Question: After the last update of Pharo 3, when I open the System browser I see a tree structure. All items in this tree follow the name convention of -xxxx for example:
Athens-Cairo-Paints is inside of Athens-Cairo

But the package on my project (and in others packages) doesn't follow this convention.
How can I see my project packages as a tree?
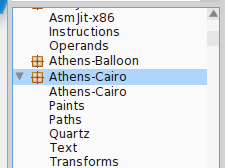
Answer: The tree works like this:
- -
In your case, I'm assuming that by "my project... doesn't follow this convention" you mean that you have multiple packages like:
- -
In that case, there is no way to see them in a tree. In fact, there is no way to see a whole project in a tree no matter how they are named, unless the project is all in one package, which follows the naming convention internally. HTH.